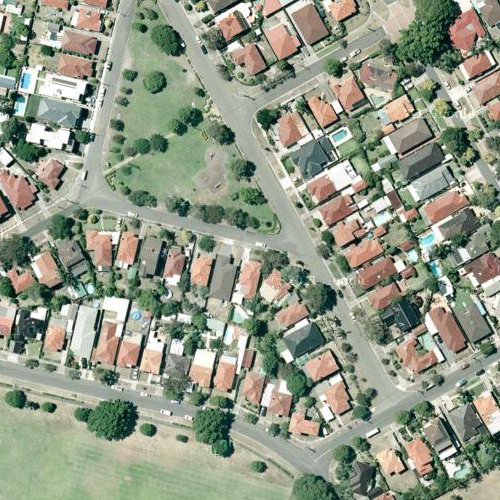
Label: sydney